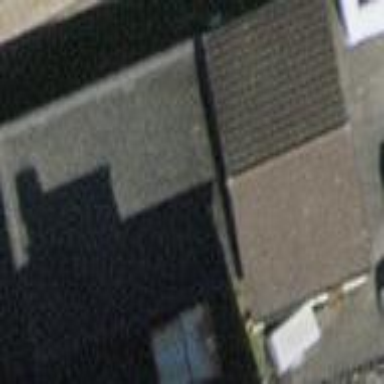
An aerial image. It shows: Flat-roofed building.